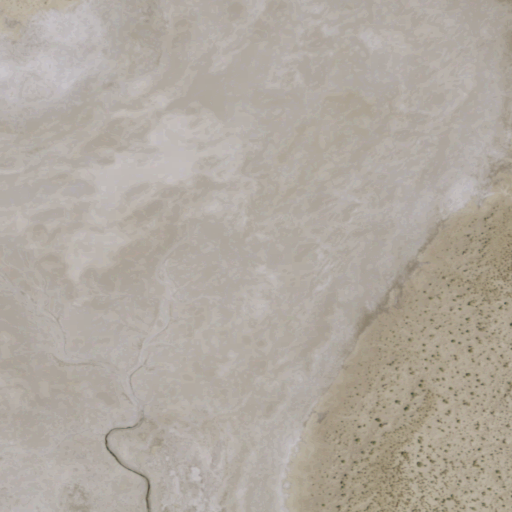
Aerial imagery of plain(s) in Nevada named Salt Marsh containing grassland and shrub